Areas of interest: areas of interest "Da Tong County Traffic Police Department Vehicle Administration Office"
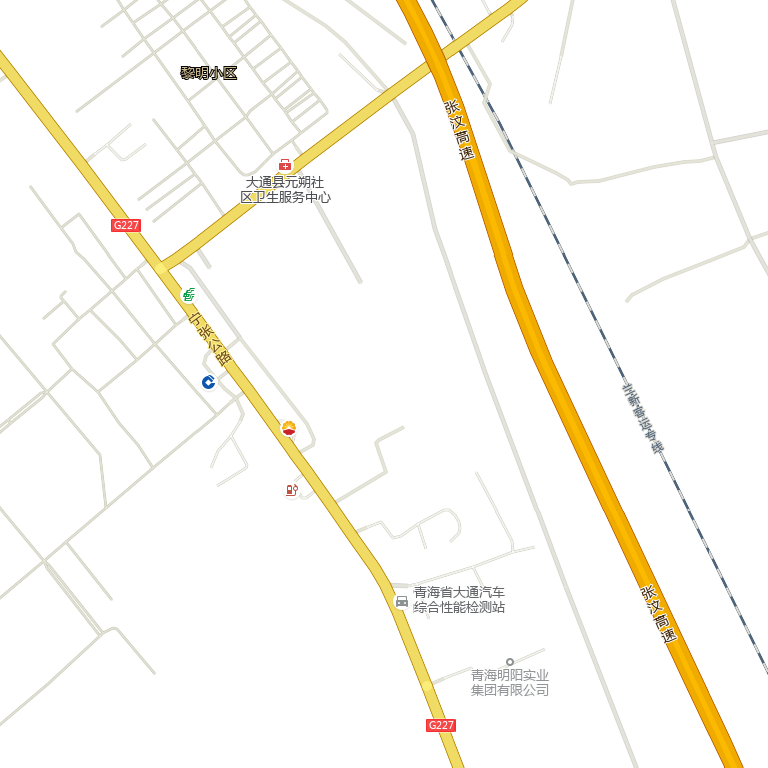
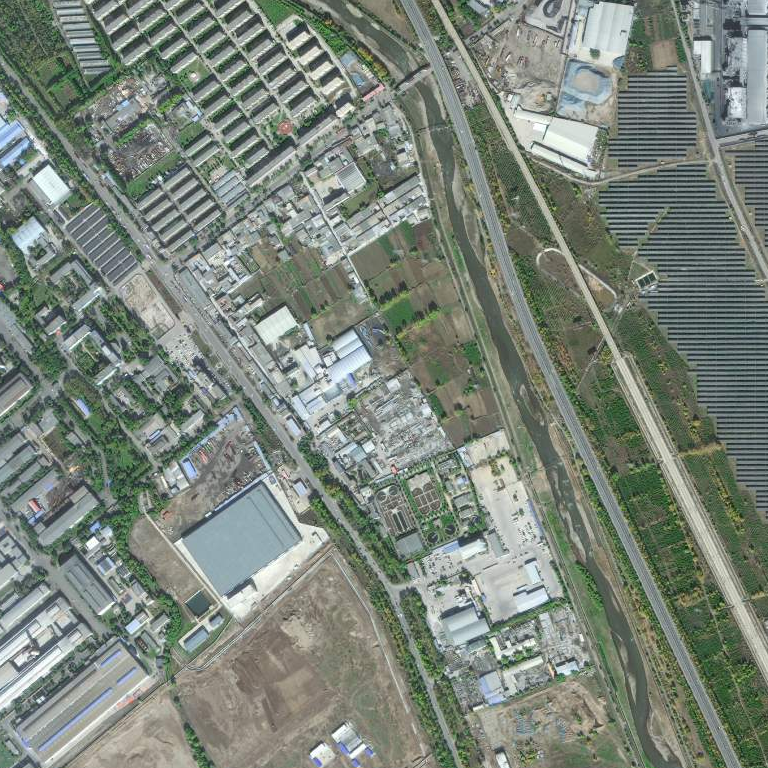